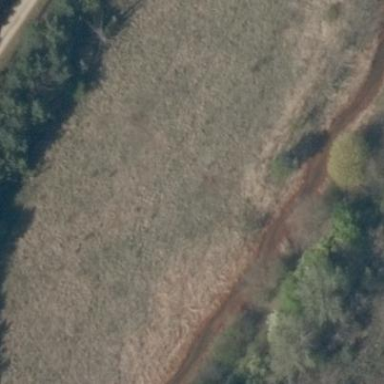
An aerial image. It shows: Marsh wetland.